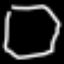
Label: octagon